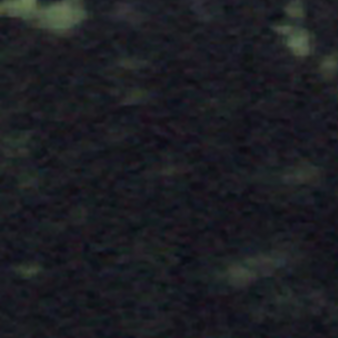
Label: other